Question: I just changed my OS (Ubuntu) to an SSD and this never happen before.
When I'm using the Eclipse ide, every time it loses focus it fades (when I click away for example), adding like a transparent layer over.

About my Eclipse: Eclipse Java EE IDE for Web Developers.
Version: Oxygen.3a Release (4.7.3a)
Any idea on how to fix this?
Thanks in advance
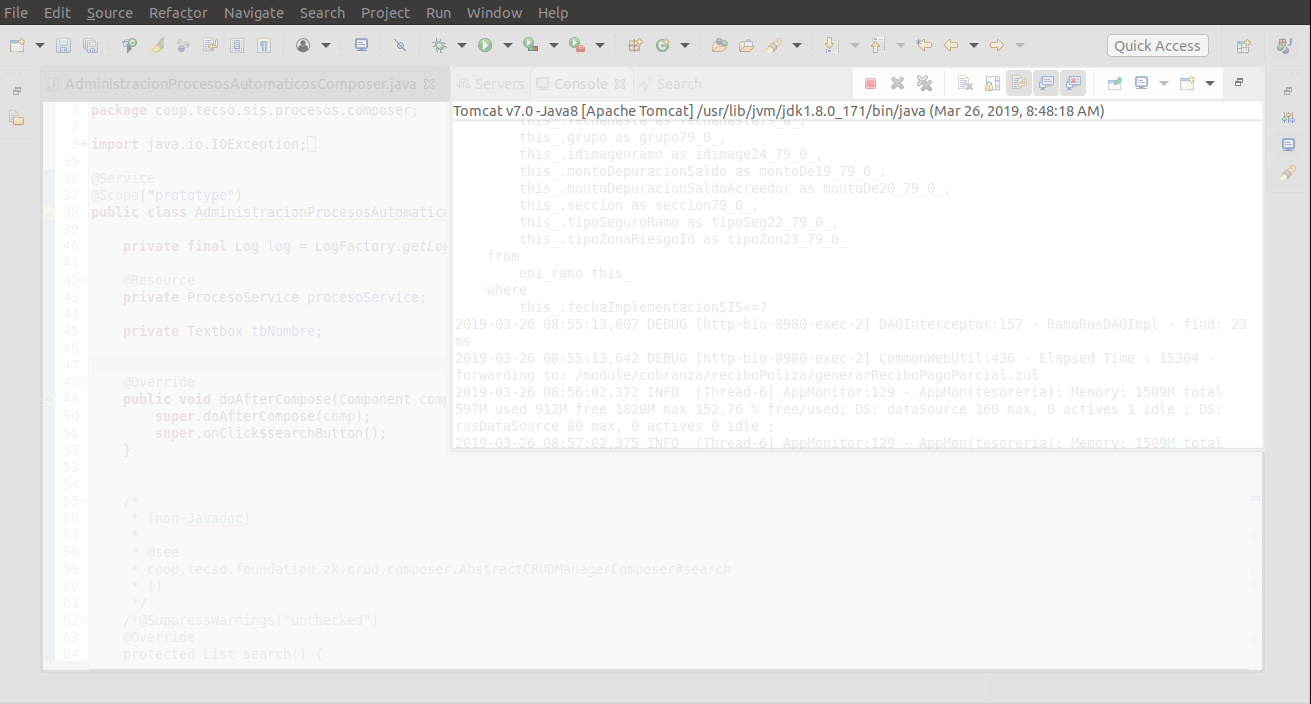
Answer: The solution was to update Eclipse to the latest version